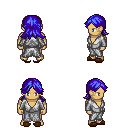
a pixel art fantasy rpg character, male body template, human, tanned skin, white robe, teal pants, blue loose hair, brown slippers, four views (front, back, left, right), 2x2 character sprite sheet, small pixel art, hard edges, no anti-aliasing